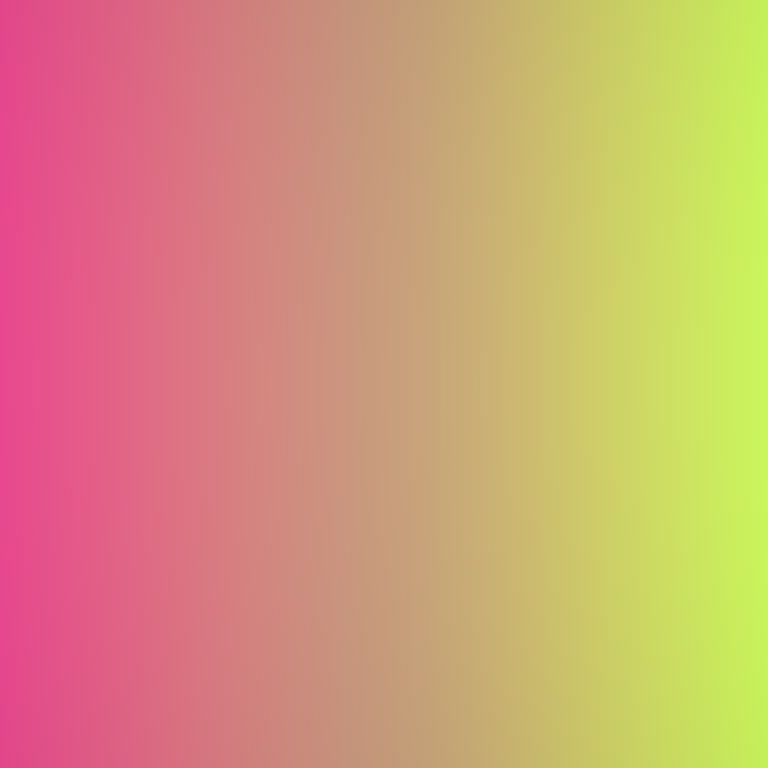
Abstract light effect, smooth gradient from pink to yellow, vibrant atmosphere, soft blend, no room, no furniture, no objects.